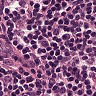
Metastatic tissue present: no